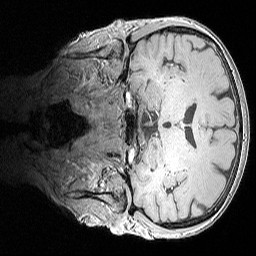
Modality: MP2RAGE
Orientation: coronal
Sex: female
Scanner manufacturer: siemens
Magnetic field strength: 3 T
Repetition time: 5 s
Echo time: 0.00292 s